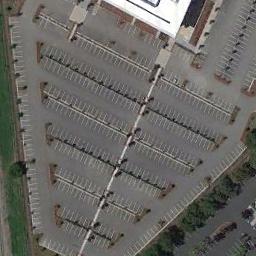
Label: parking_lot